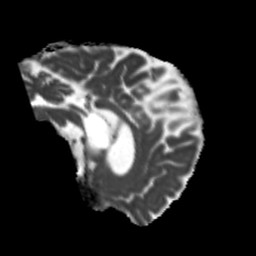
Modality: MD
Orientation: sagittal
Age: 58
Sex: male
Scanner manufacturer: siemens
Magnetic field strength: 3 T
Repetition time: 5.25 s
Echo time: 0.08 s